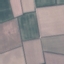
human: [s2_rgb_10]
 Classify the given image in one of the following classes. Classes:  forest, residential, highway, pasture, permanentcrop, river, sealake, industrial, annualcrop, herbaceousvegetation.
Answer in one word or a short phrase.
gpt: AnnualCrop